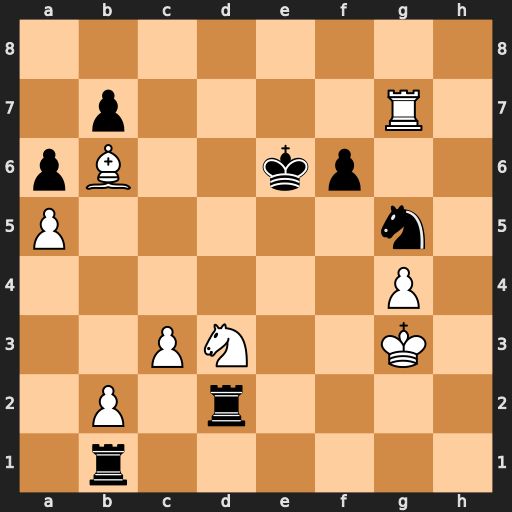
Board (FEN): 8/1p4R1/pB2kp2/P5n1/6P1/2PN2K1/1P1r4/1r6
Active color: w
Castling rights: -
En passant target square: -
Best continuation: Nc5+ Ke5 Re7+ Kd5 Rd7+ Kc6 Rxd2